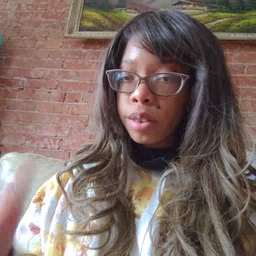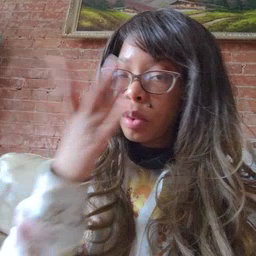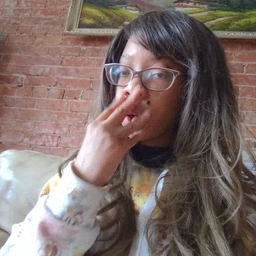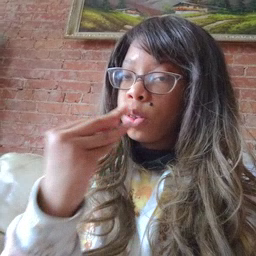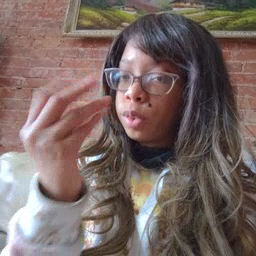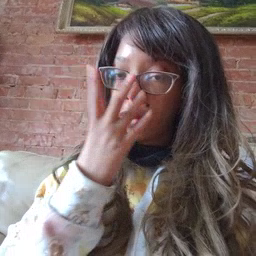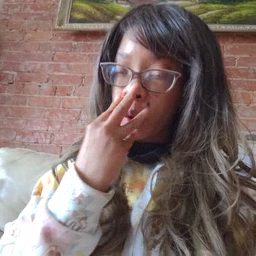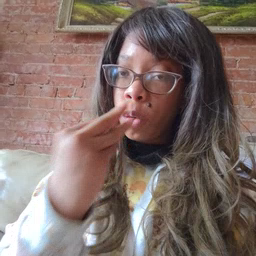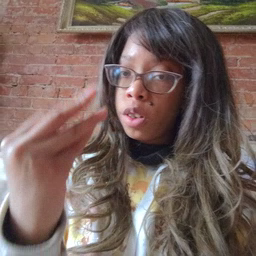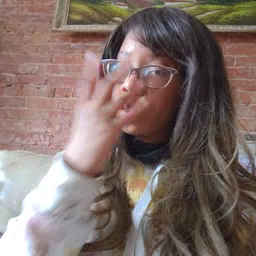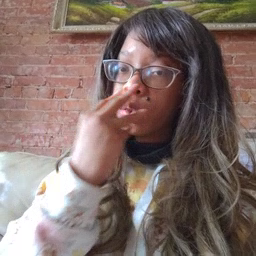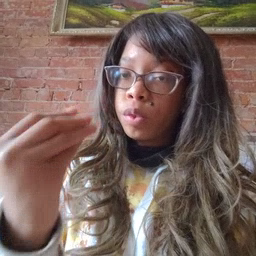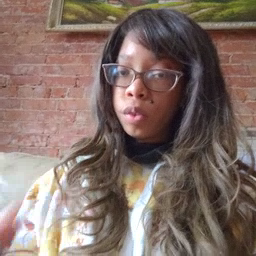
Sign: wolf